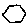
Label: hexagon